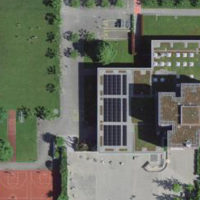
EUNIS habitat code: 54
Species observed at this site:
Veronica arvensis
Cardamine hirsuta
Vicia lathyroides
Plantago lanceolata
Trifolium pratense